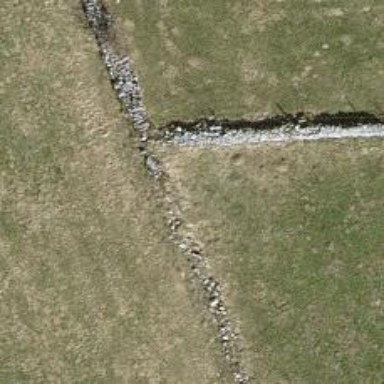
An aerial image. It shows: Wall barrier.